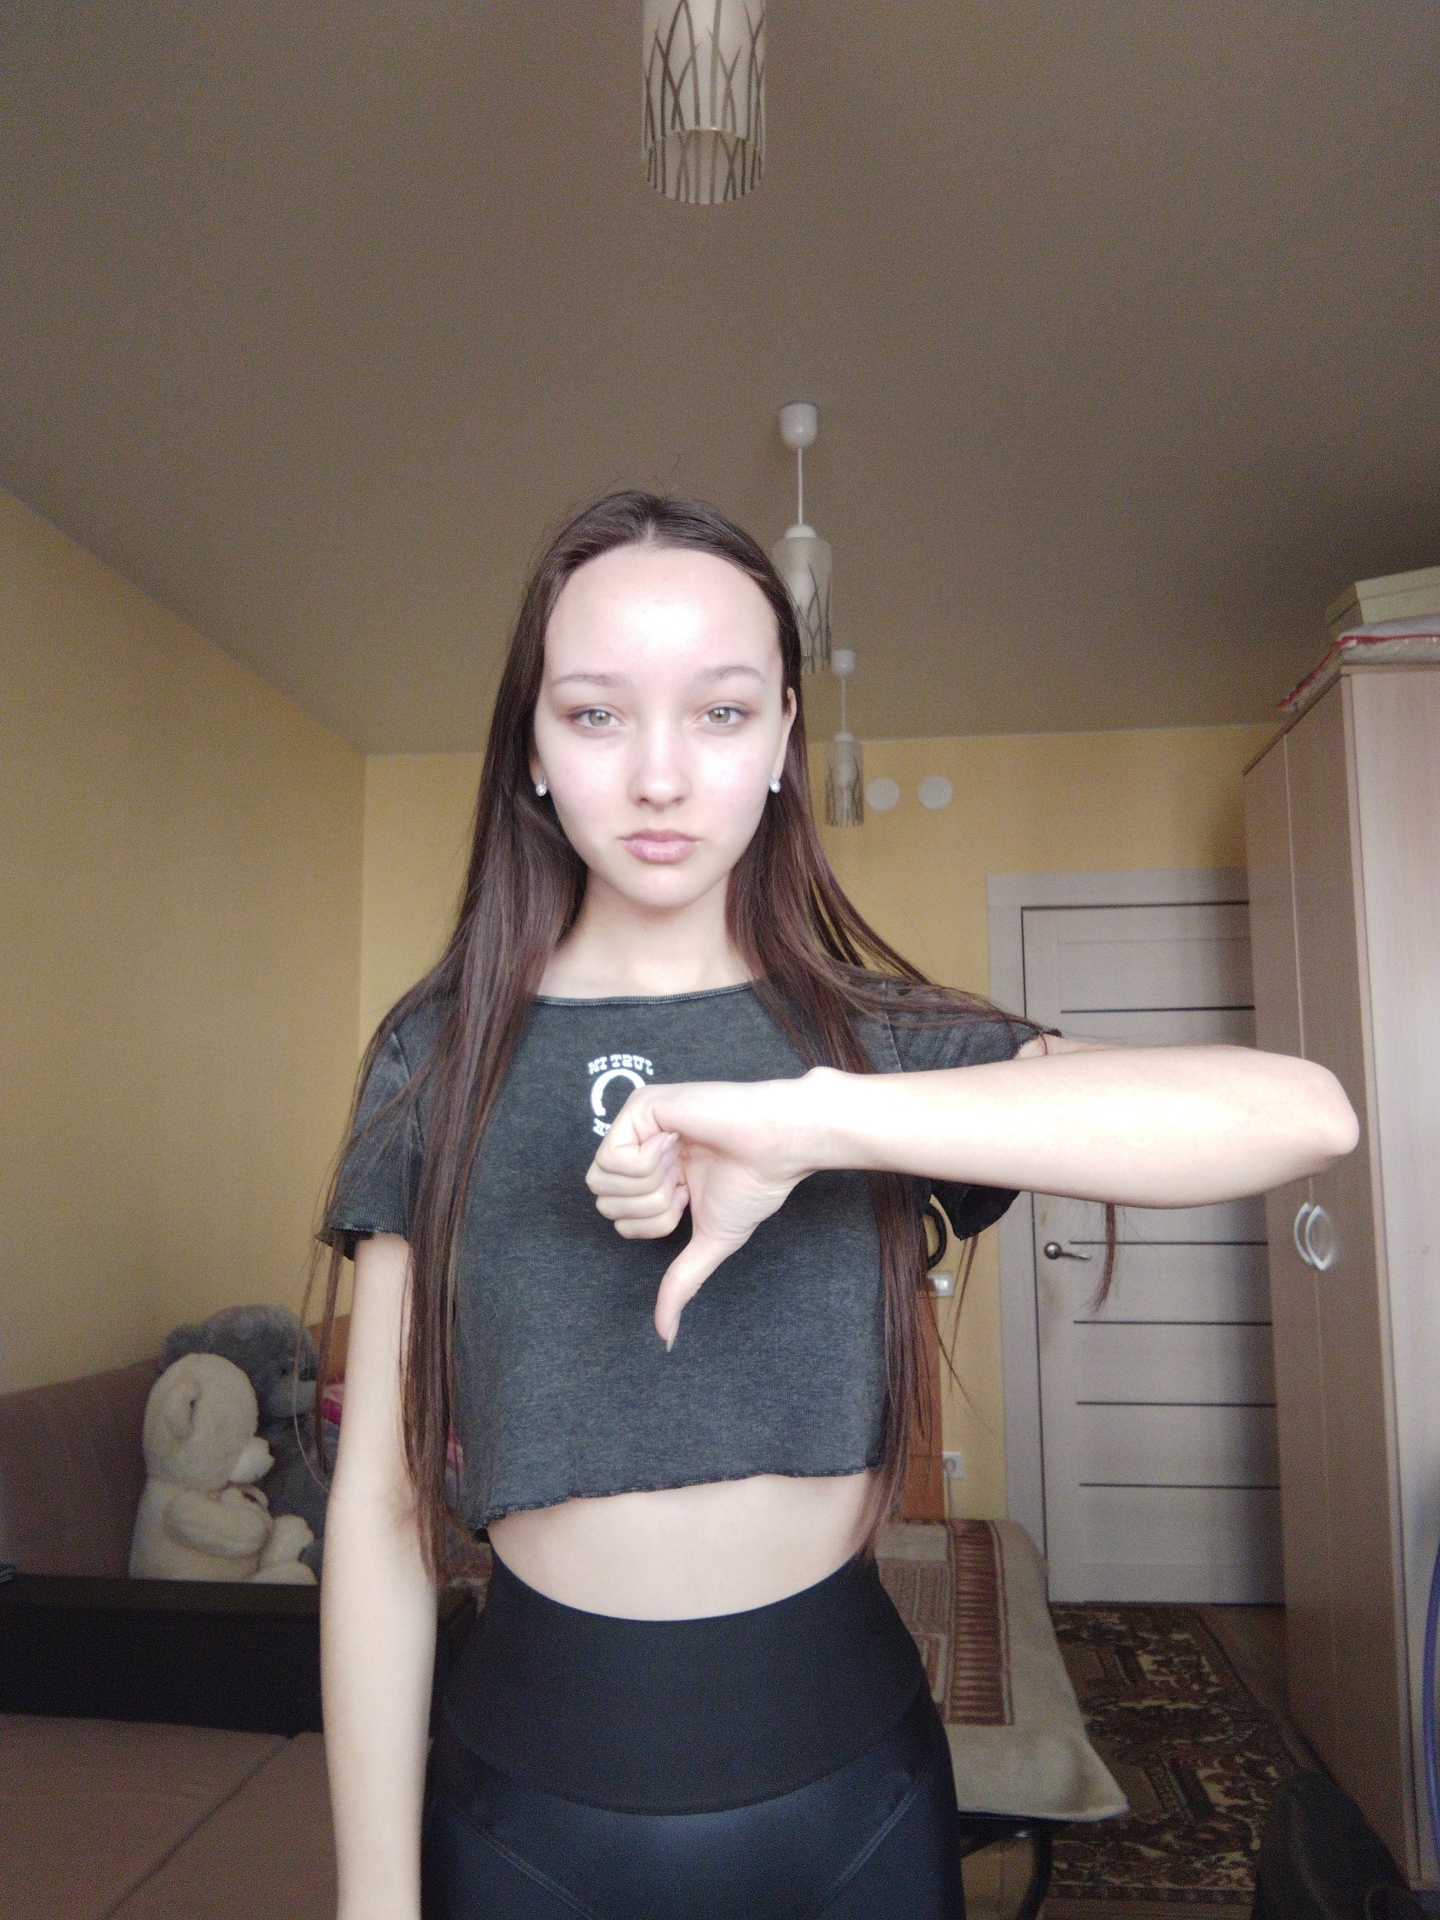
Label: noise